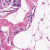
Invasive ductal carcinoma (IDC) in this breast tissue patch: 0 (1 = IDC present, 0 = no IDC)